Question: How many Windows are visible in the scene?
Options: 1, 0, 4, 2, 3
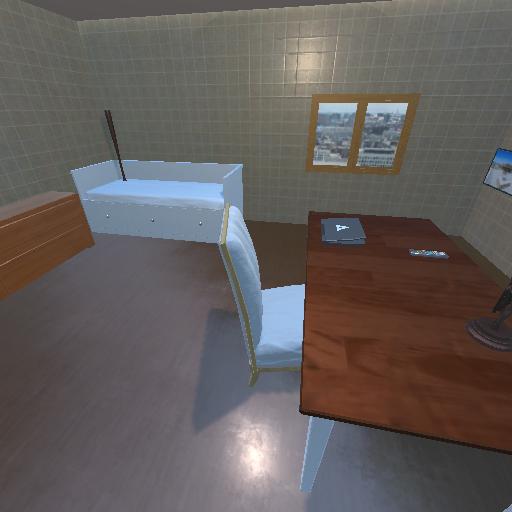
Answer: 1